Aerial crown-view tile of a tropical tree (Barro Colorado Island, Panama), acquired 20250818:
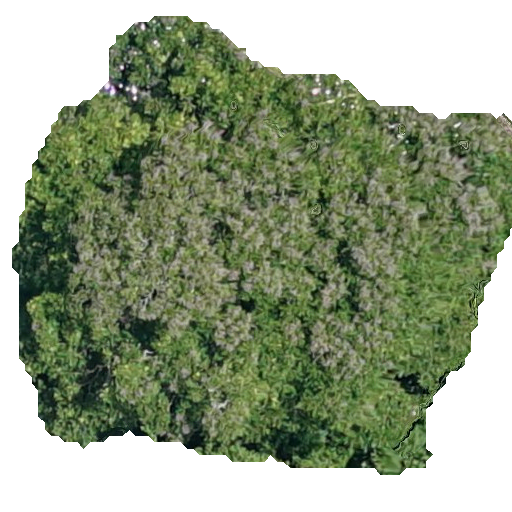
Species: Dipteryx oleifera
GBIF accepted scientific name: Dipteryx oleifera
Crown area: 244.951 m²